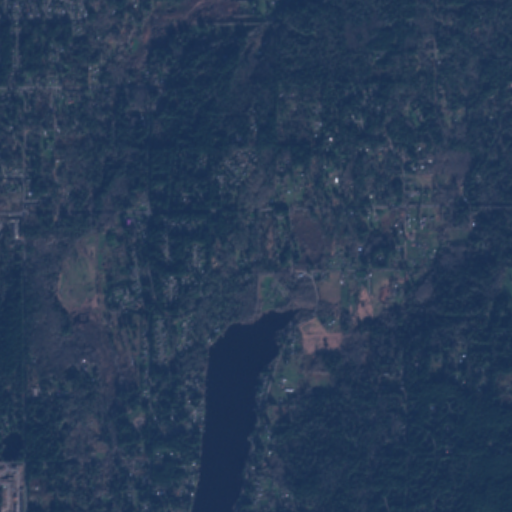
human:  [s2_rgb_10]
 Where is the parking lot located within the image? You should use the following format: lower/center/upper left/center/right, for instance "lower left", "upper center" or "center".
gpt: The parking lot is located in the center of the image.
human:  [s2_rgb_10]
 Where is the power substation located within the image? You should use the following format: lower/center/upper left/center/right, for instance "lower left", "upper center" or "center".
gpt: The power substation is located in the center of the image.
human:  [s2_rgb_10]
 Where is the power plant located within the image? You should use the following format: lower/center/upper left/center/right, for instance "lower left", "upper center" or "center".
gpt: There is no power plant in the image.